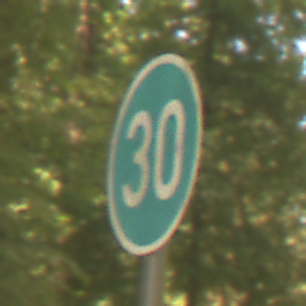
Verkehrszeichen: VorgeschriebeneMindestgeschwindigkeit
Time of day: Midday
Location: Outdoor (Nature)
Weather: PartlyCloudy
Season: NotSpecified
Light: Natural